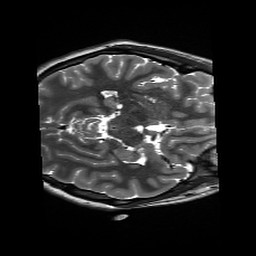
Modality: T2w
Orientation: axial
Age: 21
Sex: female